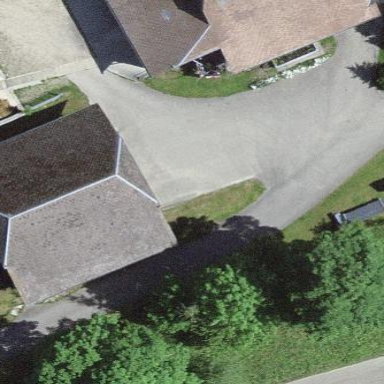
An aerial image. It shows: Shed.